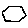
Label: hexagon